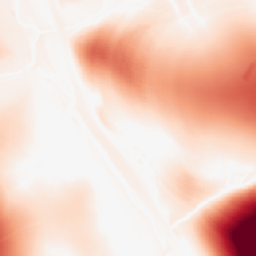
Category: morphological
Decomposition family: morphological
Decomposition parameters: operation: opening
size: 100
Upsampling method: area
Upsampling parameters: scale: 4
Upsampling scale: 4